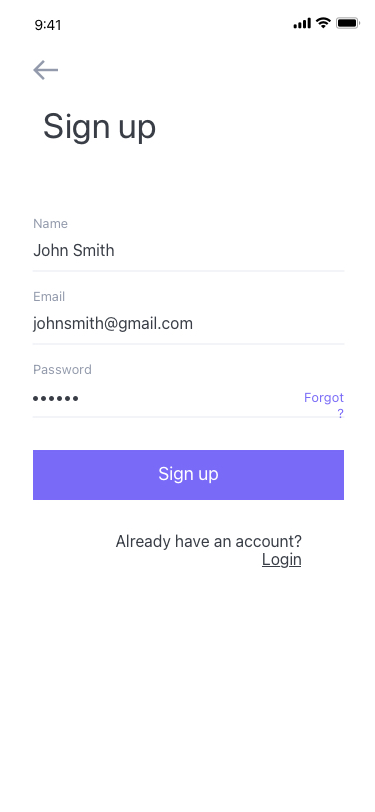
Text in this UI design:
Already have an account? Login

Password
Forgot?
Sign up